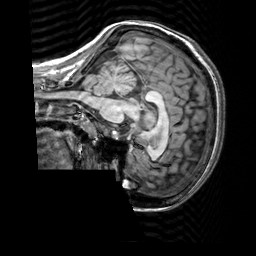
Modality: T1w
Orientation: sagittal
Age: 25
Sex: female
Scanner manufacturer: siemens
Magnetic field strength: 3 T
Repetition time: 2.3 s
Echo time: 0.00303 s